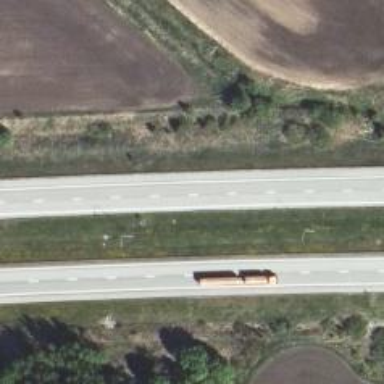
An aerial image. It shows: View of motorway.